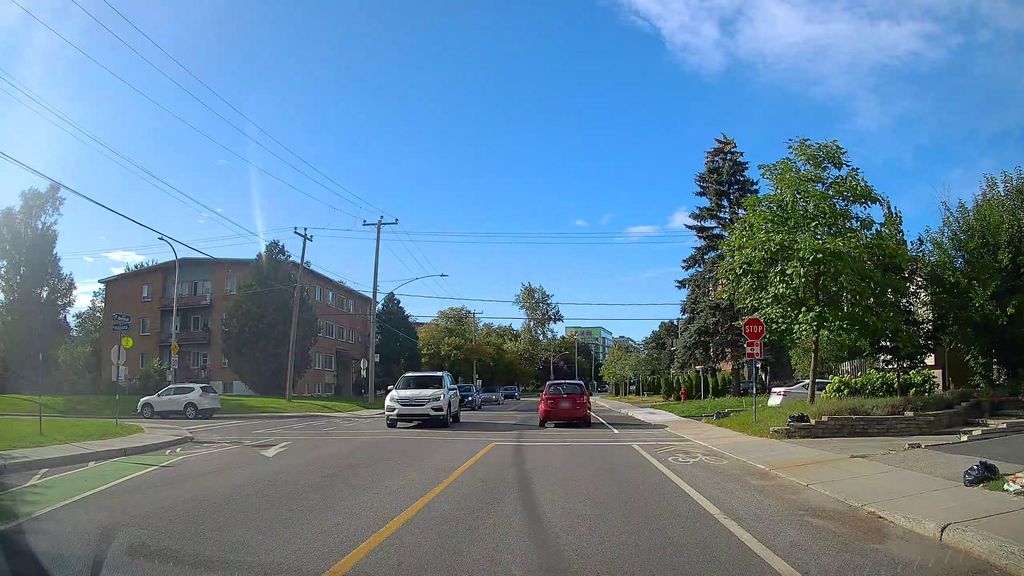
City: montreal